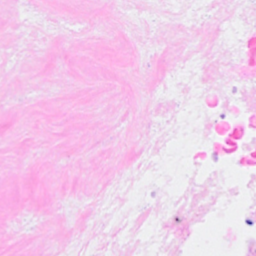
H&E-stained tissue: Breast